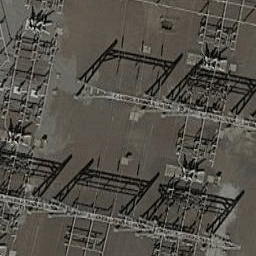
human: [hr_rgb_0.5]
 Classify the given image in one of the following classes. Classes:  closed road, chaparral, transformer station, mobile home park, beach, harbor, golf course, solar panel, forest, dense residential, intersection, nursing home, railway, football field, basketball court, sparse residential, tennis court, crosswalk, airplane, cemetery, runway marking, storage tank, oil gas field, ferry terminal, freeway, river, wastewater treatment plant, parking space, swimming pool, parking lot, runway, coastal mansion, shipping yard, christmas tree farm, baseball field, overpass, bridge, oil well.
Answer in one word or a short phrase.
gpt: transformer station